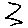
Label: zigzag